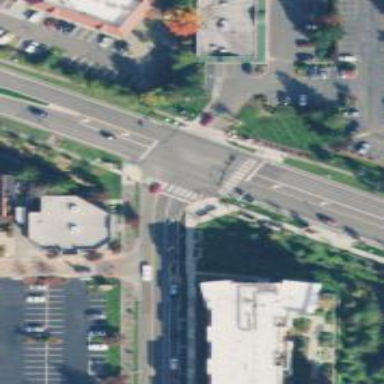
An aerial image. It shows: Footway crossing with line markings.